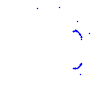
Particle: proton